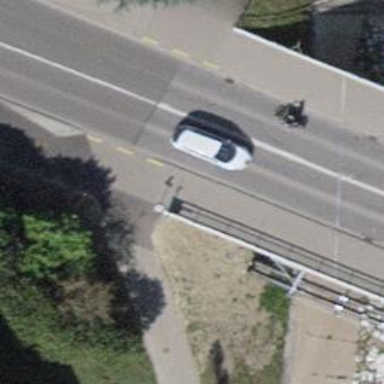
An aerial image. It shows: Sidewalk path on asphalt road that includes bridge.